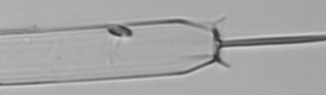
Label: Ditylum_brightwellii